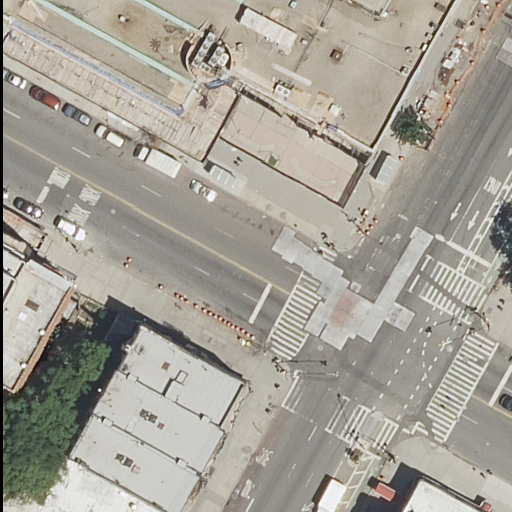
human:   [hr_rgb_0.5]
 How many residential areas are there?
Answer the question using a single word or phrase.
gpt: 1

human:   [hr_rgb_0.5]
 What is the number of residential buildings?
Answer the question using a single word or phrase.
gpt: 13

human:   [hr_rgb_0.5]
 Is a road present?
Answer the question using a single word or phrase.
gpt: yes

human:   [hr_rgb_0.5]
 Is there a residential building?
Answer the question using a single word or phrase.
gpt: yes

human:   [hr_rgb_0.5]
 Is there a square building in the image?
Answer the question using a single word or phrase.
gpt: no

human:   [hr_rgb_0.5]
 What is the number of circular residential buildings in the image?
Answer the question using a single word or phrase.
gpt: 0

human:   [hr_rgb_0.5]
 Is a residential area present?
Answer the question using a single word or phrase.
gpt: yes

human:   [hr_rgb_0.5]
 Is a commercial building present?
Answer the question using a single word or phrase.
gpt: no

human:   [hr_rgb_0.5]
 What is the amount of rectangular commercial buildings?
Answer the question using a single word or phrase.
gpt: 0

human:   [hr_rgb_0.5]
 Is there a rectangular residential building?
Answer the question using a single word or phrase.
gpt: yes

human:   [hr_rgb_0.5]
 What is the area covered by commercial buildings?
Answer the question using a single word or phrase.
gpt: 0m2

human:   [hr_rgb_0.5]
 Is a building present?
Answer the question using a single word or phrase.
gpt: yes

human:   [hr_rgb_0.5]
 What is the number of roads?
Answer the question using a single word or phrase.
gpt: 16

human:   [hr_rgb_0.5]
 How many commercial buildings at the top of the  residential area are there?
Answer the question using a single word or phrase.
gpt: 0

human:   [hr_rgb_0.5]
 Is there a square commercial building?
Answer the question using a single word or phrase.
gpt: no

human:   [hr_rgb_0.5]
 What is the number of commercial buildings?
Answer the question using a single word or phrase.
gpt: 0

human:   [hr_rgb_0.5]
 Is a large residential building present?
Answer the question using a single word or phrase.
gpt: yes

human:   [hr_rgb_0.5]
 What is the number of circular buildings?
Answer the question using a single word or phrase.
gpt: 0

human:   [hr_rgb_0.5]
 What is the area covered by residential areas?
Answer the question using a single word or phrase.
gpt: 8869m2

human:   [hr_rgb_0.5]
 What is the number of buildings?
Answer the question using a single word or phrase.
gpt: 13

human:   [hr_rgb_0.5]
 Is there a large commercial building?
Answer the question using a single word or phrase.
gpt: no

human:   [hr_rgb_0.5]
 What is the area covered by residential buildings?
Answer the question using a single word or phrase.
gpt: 2804m2

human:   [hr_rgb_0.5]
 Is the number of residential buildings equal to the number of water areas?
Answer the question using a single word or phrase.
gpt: no

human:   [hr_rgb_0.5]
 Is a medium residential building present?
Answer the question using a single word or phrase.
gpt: yes

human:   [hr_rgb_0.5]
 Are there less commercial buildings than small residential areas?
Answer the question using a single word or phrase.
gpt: no

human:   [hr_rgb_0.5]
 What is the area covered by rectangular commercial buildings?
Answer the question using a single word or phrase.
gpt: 0m2

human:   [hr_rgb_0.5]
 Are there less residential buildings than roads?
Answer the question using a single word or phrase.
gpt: yes

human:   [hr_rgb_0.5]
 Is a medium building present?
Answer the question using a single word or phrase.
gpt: yes

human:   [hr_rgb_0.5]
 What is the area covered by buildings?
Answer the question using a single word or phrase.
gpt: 2804m2

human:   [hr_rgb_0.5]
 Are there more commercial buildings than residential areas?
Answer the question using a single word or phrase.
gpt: no

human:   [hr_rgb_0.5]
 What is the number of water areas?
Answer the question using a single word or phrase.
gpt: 0

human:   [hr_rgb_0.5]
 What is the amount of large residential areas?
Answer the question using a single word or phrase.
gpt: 1

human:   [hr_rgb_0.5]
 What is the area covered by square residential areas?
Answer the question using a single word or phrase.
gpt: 0m2

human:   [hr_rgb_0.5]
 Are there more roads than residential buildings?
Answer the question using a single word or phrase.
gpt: yes

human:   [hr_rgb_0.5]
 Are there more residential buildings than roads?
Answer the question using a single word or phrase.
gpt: no

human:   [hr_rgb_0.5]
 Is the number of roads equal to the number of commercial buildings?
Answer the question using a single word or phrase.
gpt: no

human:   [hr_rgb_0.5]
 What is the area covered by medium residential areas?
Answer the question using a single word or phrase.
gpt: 0m2

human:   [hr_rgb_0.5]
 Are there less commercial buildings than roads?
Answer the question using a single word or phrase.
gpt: yes

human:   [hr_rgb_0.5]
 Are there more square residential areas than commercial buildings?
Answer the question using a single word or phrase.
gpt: no

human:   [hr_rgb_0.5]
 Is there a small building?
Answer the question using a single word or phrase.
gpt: yes

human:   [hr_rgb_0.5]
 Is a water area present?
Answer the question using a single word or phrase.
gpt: no

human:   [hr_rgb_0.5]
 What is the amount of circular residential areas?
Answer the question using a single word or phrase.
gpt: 0

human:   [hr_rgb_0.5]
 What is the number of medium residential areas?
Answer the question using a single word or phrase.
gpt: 0

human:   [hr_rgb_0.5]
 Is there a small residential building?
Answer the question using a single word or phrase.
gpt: yes

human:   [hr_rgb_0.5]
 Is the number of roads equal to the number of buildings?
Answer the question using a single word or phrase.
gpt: no

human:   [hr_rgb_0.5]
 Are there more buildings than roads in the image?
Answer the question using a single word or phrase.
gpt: no

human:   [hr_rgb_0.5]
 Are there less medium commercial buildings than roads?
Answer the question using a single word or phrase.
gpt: yes

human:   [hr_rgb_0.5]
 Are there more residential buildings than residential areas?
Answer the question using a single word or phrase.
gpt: yes

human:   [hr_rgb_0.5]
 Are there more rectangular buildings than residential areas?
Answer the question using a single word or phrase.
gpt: yes

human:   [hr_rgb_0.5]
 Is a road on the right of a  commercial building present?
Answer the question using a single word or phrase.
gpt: no

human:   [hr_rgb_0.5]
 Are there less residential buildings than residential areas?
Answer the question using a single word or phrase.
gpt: no

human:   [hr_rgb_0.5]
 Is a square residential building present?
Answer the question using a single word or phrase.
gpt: no

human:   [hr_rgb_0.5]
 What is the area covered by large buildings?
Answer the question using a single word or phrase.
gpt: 1183m2

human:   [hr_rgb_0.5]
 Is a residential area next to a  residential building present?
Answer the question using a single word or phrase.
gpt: yes

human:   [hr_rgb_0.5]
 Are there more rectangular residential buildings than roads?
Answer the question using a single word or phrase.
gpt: no

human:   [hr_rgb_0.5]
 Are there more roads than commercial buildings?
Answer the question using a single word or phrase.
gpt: yes

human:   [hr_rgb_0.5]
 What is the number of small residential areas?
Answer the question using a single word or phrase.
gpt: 0

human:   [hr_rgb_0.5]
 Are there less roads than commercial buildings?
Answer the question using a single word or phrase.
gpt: no

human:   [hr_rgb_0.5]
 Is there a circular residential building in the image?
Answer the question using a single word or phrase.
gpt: no

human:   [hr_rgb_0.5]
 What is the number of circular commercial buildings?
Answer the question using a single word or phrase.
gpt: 0

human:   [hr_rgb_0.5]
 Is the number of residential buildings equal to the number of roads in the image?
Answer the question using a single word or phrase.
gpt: no

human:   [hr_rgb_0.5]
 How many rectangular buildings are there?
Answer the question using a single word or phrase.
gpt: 11

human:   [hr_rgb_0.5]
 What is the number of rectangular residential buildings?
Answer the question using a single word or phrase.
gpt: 11

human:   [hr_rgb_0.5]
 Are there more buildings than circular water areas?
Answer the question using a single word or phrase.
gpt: yes